Interaction volume radius: 5 \u00c5
Interaction volume height: 10 \u00c5
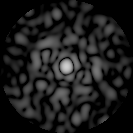
Disorder parameter: 0.8278